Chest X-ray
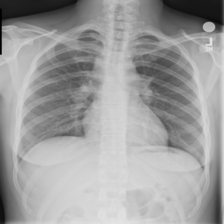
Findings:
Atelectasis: negative
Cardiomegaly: negative
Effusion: negative
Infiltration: negative
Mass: negative
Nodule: negative
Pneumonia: negative
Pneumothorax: negative
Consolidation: negative
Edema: negative
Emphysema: negative
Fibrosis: negative
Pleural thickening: negative
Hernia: negative